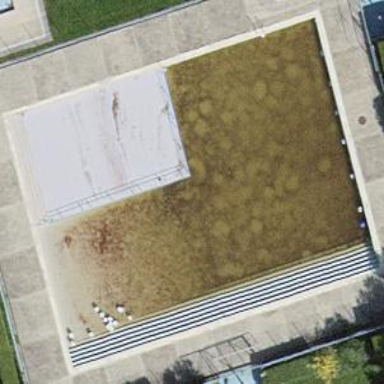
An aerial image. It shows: Outdoor swimming pool for leisure and sport activities.